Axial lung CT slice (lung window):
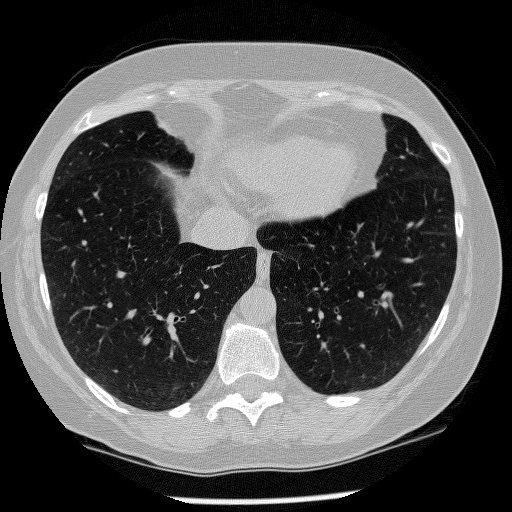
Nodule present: no